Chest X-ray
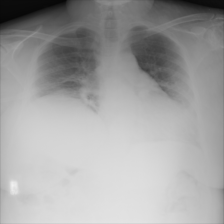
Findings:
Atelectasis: negative
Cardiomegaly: negative
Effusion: positive
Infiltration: negative
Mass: negative
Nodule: negative
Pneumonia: negative
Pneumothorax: negative
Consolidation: negative
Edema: negative
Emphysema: negative
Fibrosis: negative
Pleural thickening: negative
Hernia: negative